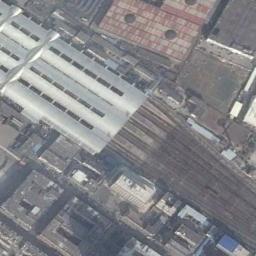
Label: railway_station